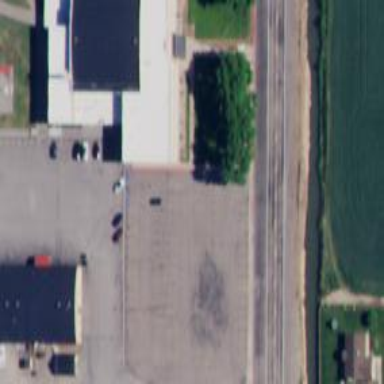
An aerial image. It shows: Parking area.